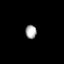
Tissue: prostate
Cell type: T cells
Senescence score: 0.7142
Nuclear area (px): 147
Mean DAPI intensity: 170.694